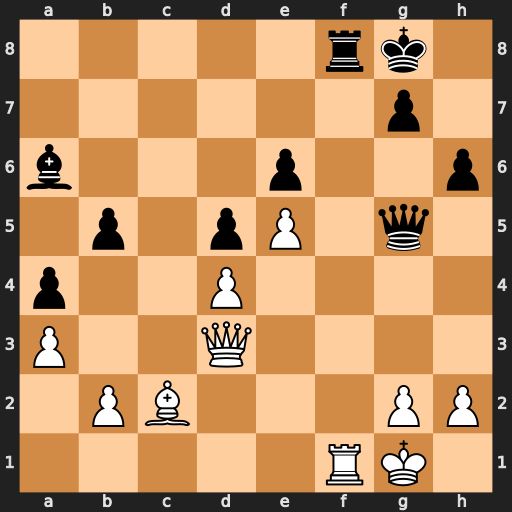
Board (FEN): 5rk1/6p1/b3p2p/1p1pP1q1/p2P4/P2Q4/1PB3PP/5RK1
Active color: w
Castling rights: -
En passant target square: -
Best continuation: Qh7#